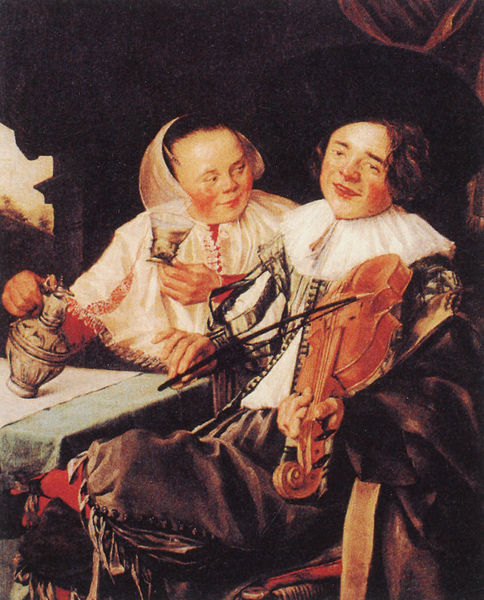
Titel: Lustige Gesellschaft
Künstler: Wienand von Steeg
Institution: Paris, Musée du Louvre
Schlagwörter: dunkel, gemälde, hand, mann, weiß, bäume, menschen, sitzen, fenster, frau, getränk, glas, hut, stirn, stuhl, stühle, säule, tisch, rot, haube, mütze, trinken, augen, falten, gesicht, kragen, rembrandt, bildnis, instrument, porträt, tischdecke, tischtuch, vorhang, öl, gewand, haare, sitzend, paar, musik, musiker, lippen, locken, rund, kanne, krug, lächeln, bein, wangen, bogen, ölgemälde, hands, wein, woman, spielen, kopftuch, musikinstrument, musizieren, tasse, esstisch, faltenwurf, rüschen, lächelnd, lachen, ölmalerei, tracht, bratsche, geige, geiger, saite, violine, karaffe, schultertuch, man, trachten, fröhlich, fidel, fiedel, wirtshaus, happy, music, musician, lachend, wirtin, streicher, lächlen, lächeön, phiole